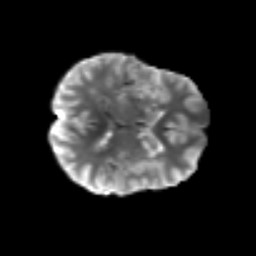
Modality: T2w
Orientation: axial
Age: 72
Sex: female
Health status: ill
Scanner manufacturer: siemens
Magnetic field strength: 3 T
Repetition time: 8.7 s
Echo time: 0.11 s